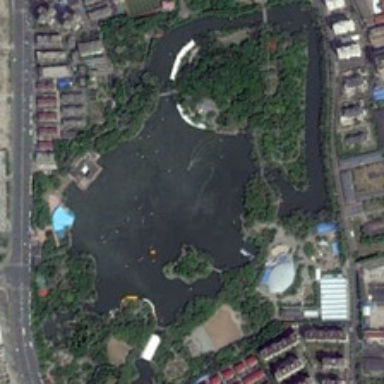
Many buildings are near a park with many green trees and a black pond .